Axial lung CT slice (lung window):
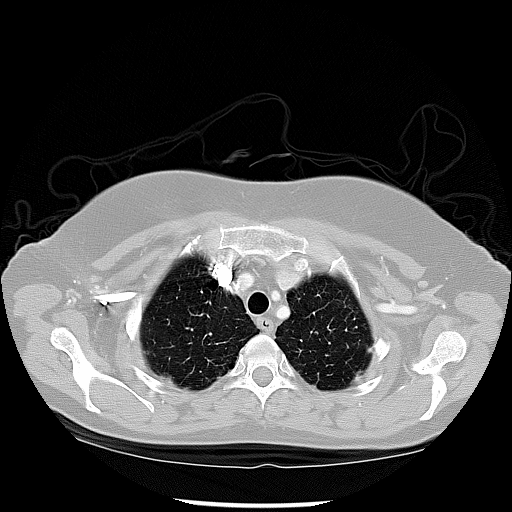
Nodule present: no